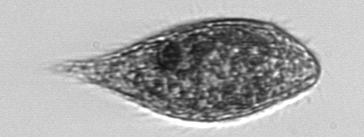
Label: Euplotes_morphotype1